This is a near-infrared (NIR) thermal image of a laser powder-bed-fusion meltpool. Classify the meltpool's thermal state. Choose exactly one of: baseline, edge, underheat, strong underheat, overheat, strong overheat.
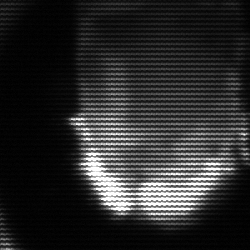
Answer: baseline